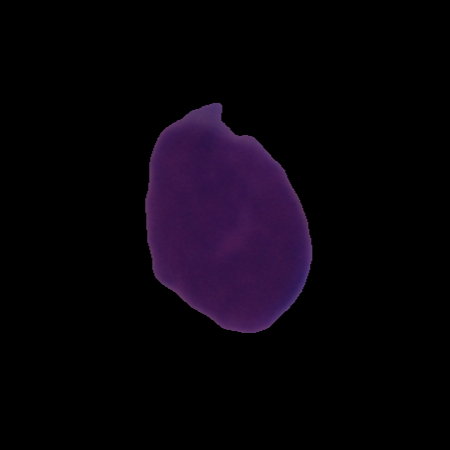
Label: cancer